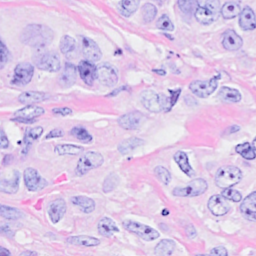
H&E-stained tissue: Breast